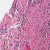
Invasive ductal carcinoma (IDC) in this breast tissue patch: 0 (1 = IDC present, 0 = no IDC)